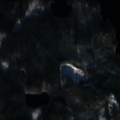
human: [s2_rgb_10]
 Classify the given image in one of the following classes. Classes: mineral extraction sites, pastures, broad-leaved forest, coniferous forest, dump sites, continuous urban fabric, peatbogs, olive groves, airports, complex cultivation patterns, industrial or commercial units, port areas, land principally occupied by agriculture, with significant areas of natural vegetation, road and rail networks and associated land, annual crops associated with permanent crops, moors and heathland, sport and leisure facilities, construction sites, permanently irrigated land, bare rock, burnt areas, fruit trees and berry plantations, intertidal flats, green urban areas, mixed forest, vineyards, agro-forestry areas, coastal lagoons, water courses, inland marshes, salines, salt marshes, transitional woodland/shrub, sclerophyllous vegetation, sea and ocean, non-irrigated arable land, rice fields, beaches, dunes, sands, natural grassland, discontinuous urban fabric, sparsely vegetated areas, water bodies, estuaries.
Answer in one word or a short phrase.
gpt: coniferous forest, mixed forest, water bodies